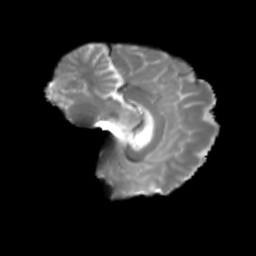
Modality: T2w
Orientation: sagittal
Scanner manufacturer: siemens
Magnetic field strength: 3 T
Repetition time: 4 s
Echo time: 0.0594 s